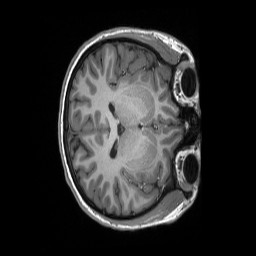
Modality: T1w
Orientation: axial
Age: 20
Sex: female
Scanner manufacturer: siemens
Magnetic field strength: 3 T
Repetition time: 2.3 s
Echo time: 0.00298 s